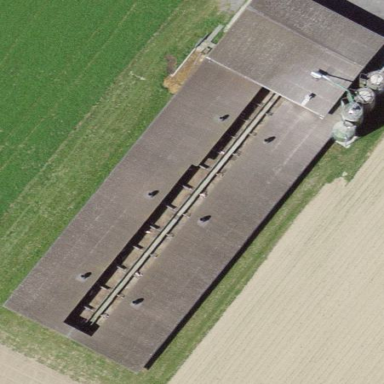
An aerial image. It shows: Sty building.